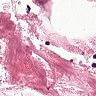
Metastatic tissue present: no